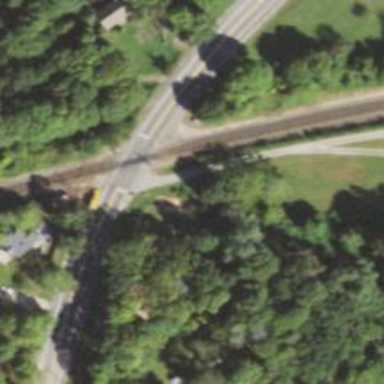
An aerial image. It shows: Crossing for the railway.